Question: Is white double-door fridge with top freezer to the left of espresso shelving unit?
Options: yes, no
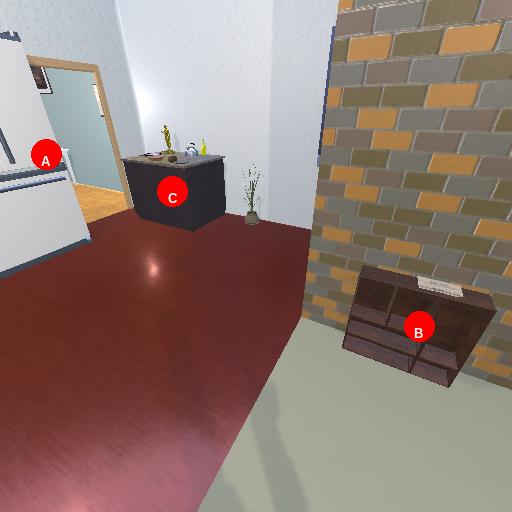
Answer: yes